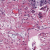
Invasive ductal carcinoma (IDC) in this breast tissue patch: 0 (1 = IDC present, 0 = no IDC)